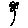
Label: flower